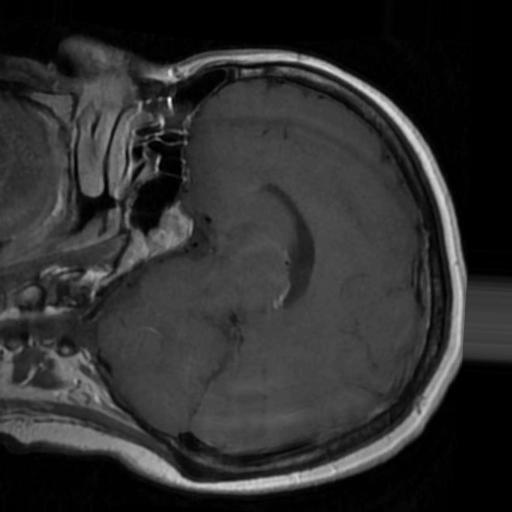
Label: brain_tumor